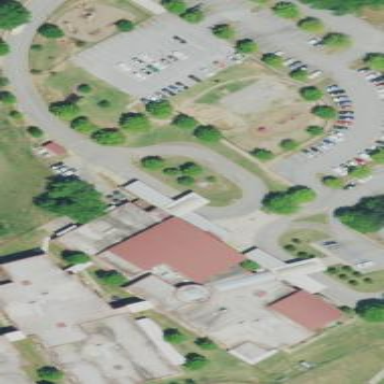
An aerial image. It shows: School building.